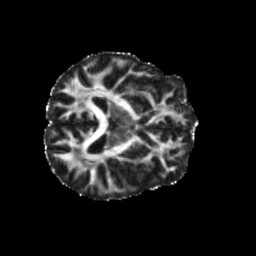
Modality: FA
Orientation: axial
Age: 62
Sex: male
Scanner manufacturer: siemens
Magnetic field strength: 3 T
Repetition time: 3.23 s
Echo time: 0.0892 s